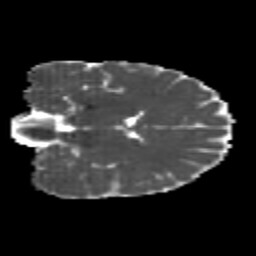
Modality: MD
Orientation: coronal
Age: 22
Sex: female
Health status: healthy
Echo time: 0.074 s